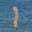
Label: 1